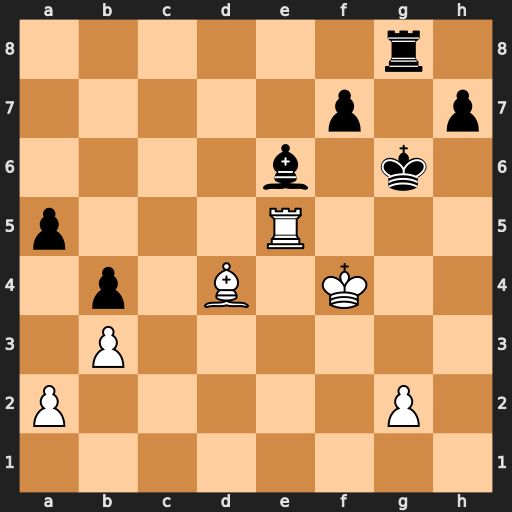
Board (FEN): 6r1/5p1p/4b1k1/p3R3/1p1B1K2/1P6/P5P1/8
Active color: w
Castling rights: -
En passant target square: -
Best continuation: Rg5+ Kh6 Rxg8